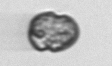
Label: Dinophyceae